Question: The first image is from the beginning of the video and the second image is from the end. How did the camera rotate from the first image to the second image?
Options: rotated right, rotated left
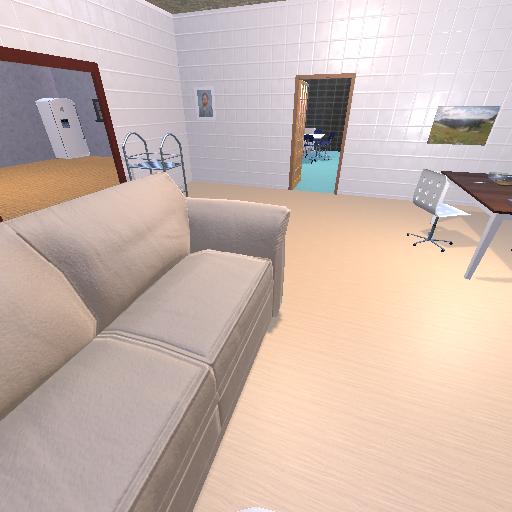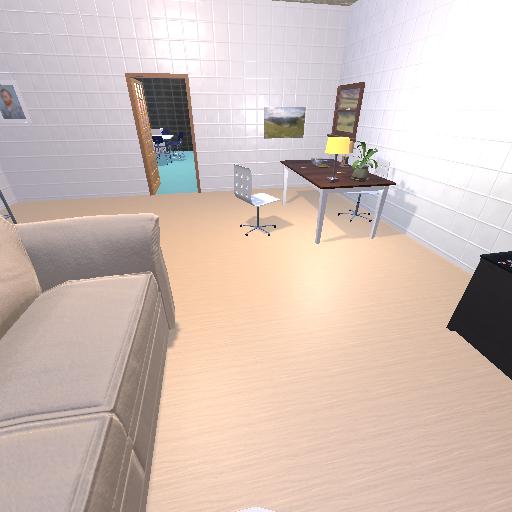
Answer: rotated right